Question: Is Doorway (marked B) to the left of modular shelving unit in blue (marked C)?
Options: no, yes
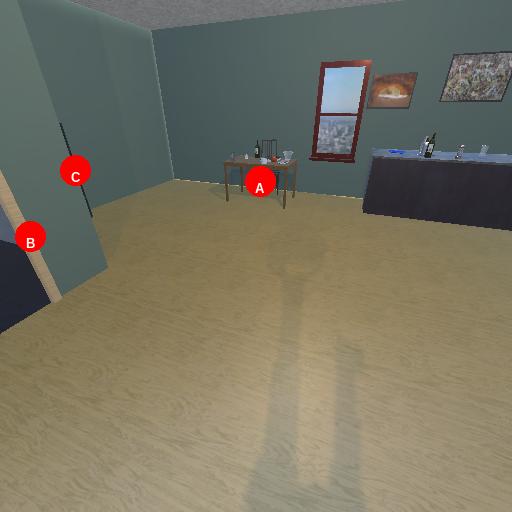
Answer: no